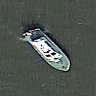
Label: civil